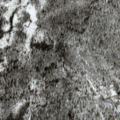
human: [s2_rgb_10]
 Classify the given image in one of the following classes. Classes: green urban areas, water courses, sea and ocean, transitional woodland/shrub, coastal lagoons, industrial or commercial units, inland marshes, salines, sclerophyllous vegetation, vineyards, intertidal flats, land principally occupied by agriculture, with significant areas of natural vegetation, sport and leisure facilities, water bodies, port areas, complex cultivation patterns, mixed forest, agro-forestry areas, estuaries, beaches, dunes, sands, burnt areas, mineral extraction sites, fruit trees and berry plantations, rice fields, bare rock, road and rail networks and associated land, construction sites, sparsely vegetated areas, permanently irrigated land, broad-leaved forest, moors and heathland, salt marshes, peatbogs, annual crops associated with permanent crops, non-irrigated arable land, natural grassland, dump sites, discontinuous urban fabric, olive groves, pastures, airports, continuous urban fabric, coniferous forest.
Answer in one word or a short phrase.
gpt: coniferous forest